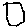
Label: hexagon